Question: I'd like to get a colored REPL for clojure code, similar to what you can do with IRB for Ruby.
Are there any libraries or settings for user.clj that provide automatic coloring of the REPL?
Example IRB:

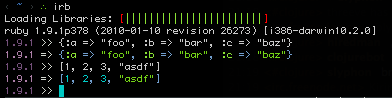
Answer: I do not know of any way to have the basic Clojure REPL, as started by something like 'java -cp clojure.jar clojure.main', do syntax highlighting. If, however, you use Emacs & SLIME (the development environment of choice of a great part of the Clojure community!), then you can have the SLIME REPL highlight syntax like 'clojure-mode' does.
First, you'll have to lift some code from the 'clojure-mode' function (defined towards the top of 'clojure-mode.el'):
'''
;;; all code in this function lifted from the clojure-mode function
;;; from clojure-mode.el
(defun clojure-font-lock-setup ()
(interactive)
(set (make-local-variable 'lisp-indent-function)
'clojure-indent-function)
(set (make-local-variable 'lisp-doc-string-elt-property)
'clojure-doc-string-elt)
(set (make-local-variable 'font-lock-multiline) t)
(add-to-list 'font-lock-extend-region-functions
'clojure-font-lock-extend-region-def t)
(when clojure-mode-font-lock-comment-sexp
(add-to-list 'font-lock-extend-region-functions
'clojure-font-lock-extend-region-comment t)
(make-local-variable 'clojure-font-lock-keywords)
(add-to-list 'clojure-font-lock-keywords
'clojure-font-lock-mark-comment t)
(set (make-local-variable 'open-paren-in-column-0-is-defun-start) nil))
(setq font-lock-defaults
'(clojure-font-lock-keywords ; keywords
nil nil
(("+-*/.<>=!?$%_&~^:@" . "w")) ; syntax alist
nil
(font-lock-mark-block-function . mark-defun)
(font-lock-syntactic-face-function
. lisp-font-lock-syntactic-face-function))))
'''
Then add it to the 'slime-repl-mode-hook':
'''
(add-hook 'slime-repl-mode-hook
(lambda ()
(font-lock-mode nil)
(clojure-font-lock-setup)
(font-lock-mode t)))
'''
Et voila, next time you connect to the SLIME REPL you'll have 'clojure-mode' syntax highlighting available. If you use SLIME for Common Lisp too, you'll want to tweak this so it doesn't try to do Clojure highlighting with CL. Also, this is just a first approximation; one thing it sort of breaks is prompt highlighting (the 'namespace>' thing will not be highlighted anymore). I'm not a proficient 'font-lock' hacker by any stretch of the imagination, though, so I'll leave it at that. :-)